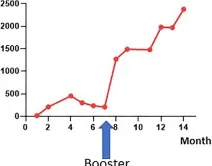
Antibody generation after COVID-19 vaccination. Total antibody (IgA, IgM, IgG), measured over time after three vaccine doses.
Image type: chart (chart)